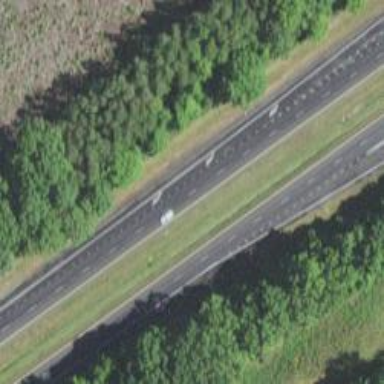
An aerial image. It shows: Motorway junction.